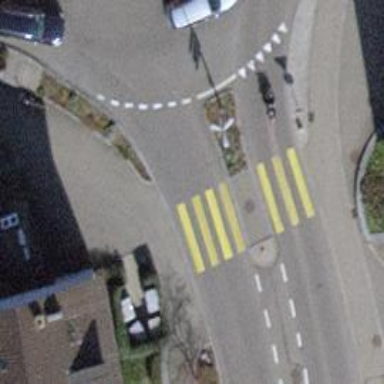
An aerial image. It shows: Uncontrolled zebra crossing with central island.